Field crop: tomato
Growth stage: 1
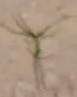
Species: cyperus